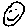
Label: smiley face